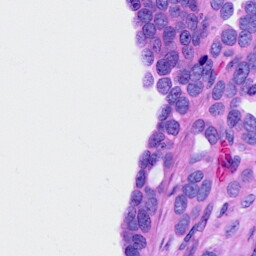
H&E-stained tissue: Ovarian